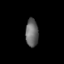
Tissue: skin
Cell type: Fibroblasts
Senescence score: 0.7576
Nuclear area (px): 349
Mean DAPI intensity: 103.759